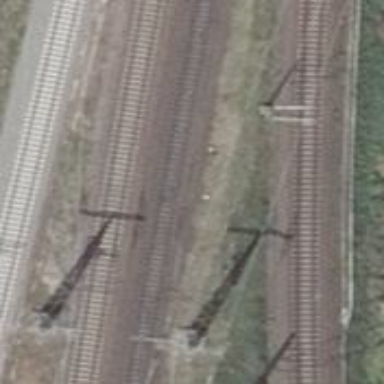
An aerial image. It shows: Railway signal.